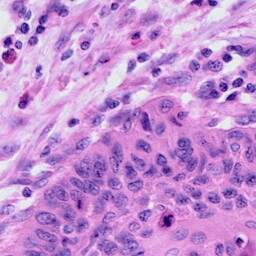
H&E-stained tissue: Cervix